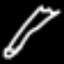
Label: pencil